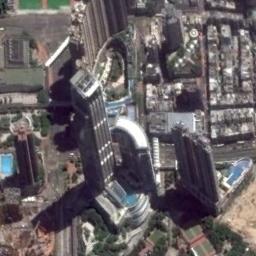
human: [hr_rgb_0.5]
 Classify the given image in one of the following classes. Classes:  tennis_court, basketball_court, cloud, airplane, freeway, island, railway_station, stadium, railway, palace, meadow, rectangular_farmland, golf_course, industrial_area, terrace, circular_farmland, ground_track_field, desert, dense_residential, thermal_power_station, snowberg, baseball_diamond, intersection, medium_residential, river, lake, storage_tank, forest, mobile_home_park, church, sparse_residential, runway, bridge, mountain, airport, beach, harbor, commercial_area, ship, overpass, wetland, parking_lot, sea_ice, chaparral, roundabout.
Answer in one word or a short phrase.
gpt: commercial_area